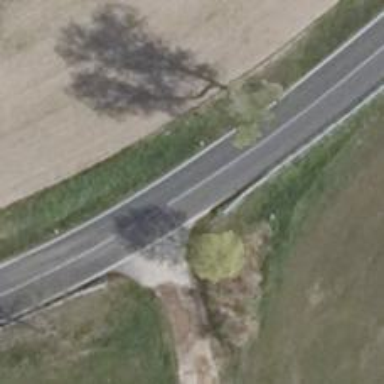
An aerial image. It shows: Secondary road with asphalt surface.